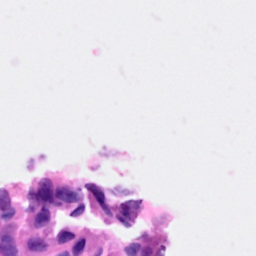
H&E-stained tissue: Breast